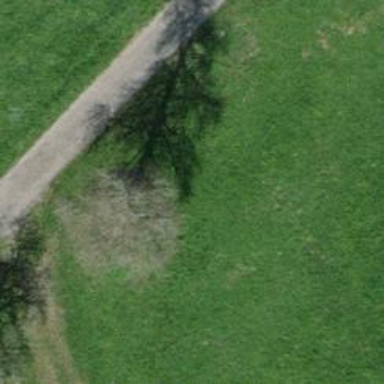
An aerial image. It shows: Beautiful tree in nature.